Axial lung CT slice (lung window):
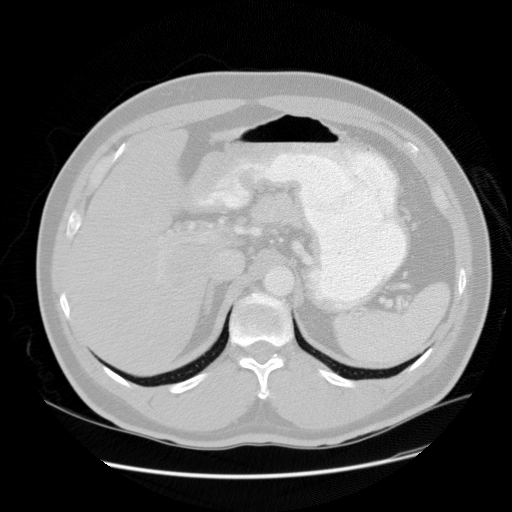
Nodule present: no